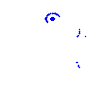
Particle: pion